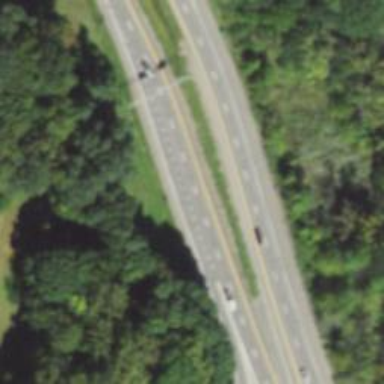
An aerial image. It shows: Expressway with asphalt surface classified as trunk highway.